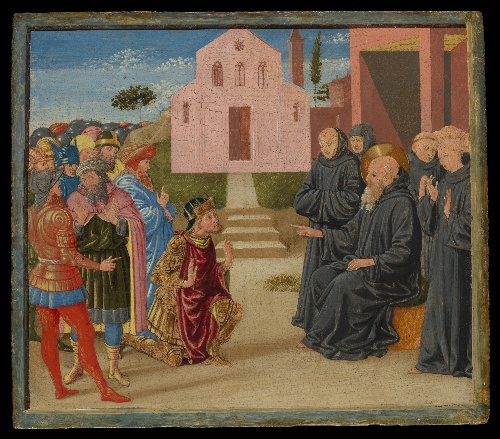
Title: Totila before Saint Benedict
Artist: Benozzo Gozzoli (Benozzo di Lese di Sandro)
Artist bio: Italian, Florence ca. 1420–1497 Pistoia
Object type: Painting, predella panel
Classification: Paintings
Medium: Tempera on wood
Dimensions: 15 1/2 x 18 in. (39.4 x 45.7 cm)
Department: European Paintings
Credit line: Rogers Fund, 1915
Accession year: 1915
Repository: Metropolitan Museum of Art, New York, NY
Tags: Soldiers|Men|Women|Saints|Monks